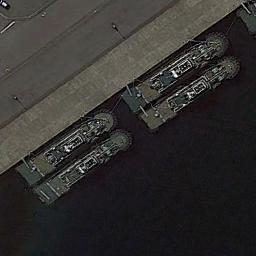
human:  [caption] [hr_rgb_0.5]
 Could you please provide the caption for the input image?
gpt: There are four ships beside the dock .

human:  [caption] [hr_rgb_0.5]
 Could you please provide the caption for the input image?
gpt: There are four ships in the black water on the shore .

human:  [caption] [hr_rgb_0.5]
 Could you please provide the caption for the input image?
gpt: Several ships are docked at the dock and the water is deep blue .

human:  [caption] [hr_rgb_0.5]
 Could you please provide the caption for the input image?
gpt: Neatly arranged four green ro-ro ships docked in blue harbor .

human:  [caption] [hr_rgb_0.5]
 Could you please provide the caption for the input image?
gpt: There are four ships at the harbor .